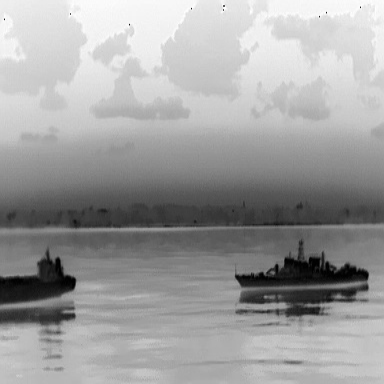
There are two objects shown in the infrared image, including a warship, and a liner.